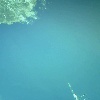
Label: water